Question: I'm implementing the free-form style drawing for drawing a free path using the mouse press and move with 'Qpainter' <URL>
Now i have to detect when exactly the drawn path crossed or intersects with the other. how i can identify when the lines crossed each other at some point and give warning to the user.

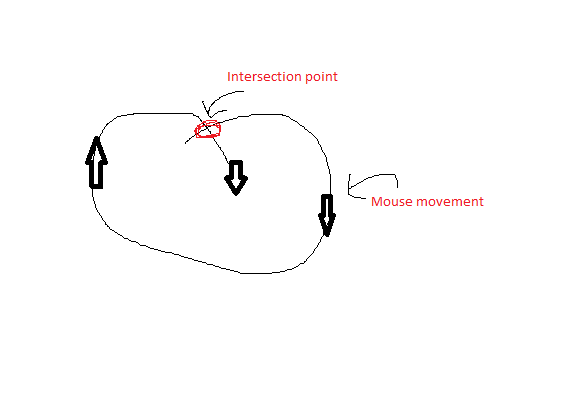
Answer: Qt API does not have this capability to tell that if a path composed of different elements intersect in a point or not. You should check it by your self. When the path is finished, compare piece-wise segments of the path using 'QPainterPath::intersects' function. The elements could be accessed via 'QPainterPath::elementAt(int index)'.